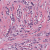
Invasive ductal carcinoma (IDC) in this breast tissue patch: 1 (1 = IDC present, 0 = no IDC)